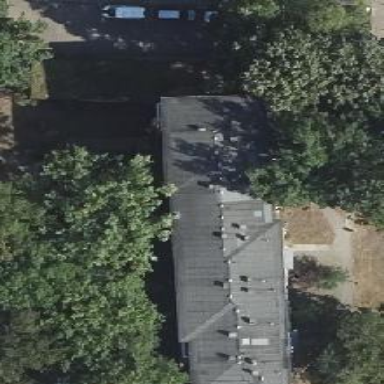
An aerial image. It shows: Hipped roof on apartment building.